Question: I have a list of addresses and other values that I've generated, and I have included a link next to each row (see image below):

I need to be able to click the "schedule this cleaning" link next to a row, and have it send that specific information to some hidden input fields further down the page, all without reloading the page. I'll need to populate multiple inputs with various data, using a single onClick event.
I'm already using jQuery, so any jQuery-specific solutions are also welcome.
Any help would be greatly appreciated. Thanks!
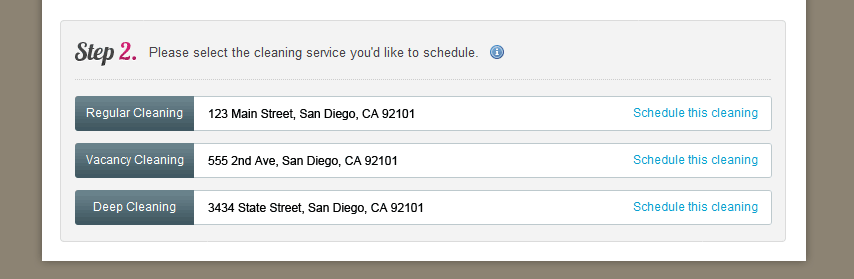
Answer: its straight forward even without JQuery:
'''
<input ... onclick="return myFunction();">
'''
'''
function myFunction(){
document.getElementById("myHiddenInput").value = "some value that i want to have";
return true; //if you want to proceed with the submission or whatever your button does, otherwise return false
}
'''